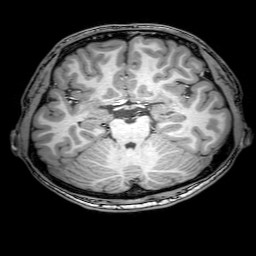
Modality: T1w
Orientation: coronal
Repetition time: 0.00828 s
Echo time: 0.00388 s